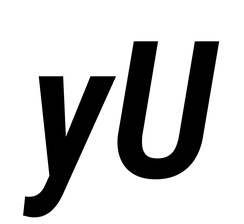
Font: Roboto-Italic_Condensed_SemiBold_Italic